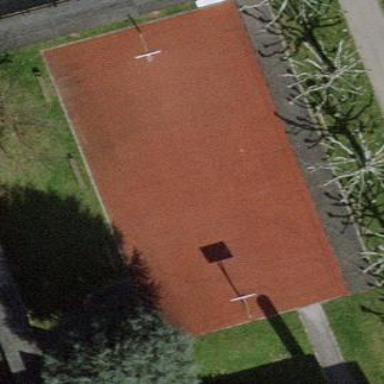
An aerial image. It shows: Basketball court on leisure land pitch.